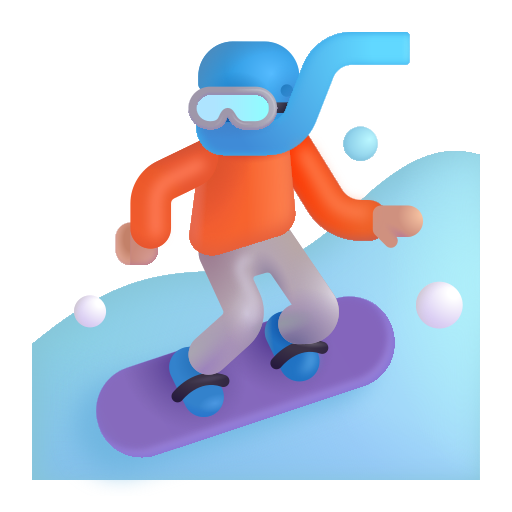
snowboarder color  light